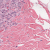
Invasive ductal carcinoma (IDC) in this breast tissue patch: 1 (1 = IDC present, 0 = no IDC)